Question: I'm using the Google Maps from GMS to create an Android app similar to GeoGuessr, but I've been notified by users that if you place a marker outside of the bounds at the top or the bottom of the map (in the 'chequered' area), it sets a latitude ~150km away from the actual location
I don't want to limit actual play, so ideally I'd like to set a boundary beyond which that the user can't place a marker
I tried using the Bounds in Maps, with the following results:
'''
LatLng ne = new LatLng(85, 180);
LatLng sw = new LatLng(-85, -180);
LatLngBounds Bounds = new LatLngBounds(sw,ne);
'''
This one resulted in an out of bounds every time
'''
LatLngBounds Bounds = mMap.getProjection().getVisibleRegion().latLngBounds;
new LatLngBounds(sw,ne);
'''
This one resulted in no change, presumably because it's setting the same bounds (mMap is the currently initialised map)
As an example, here's a screenshot of what I mean:

Any ideas of what I could do?
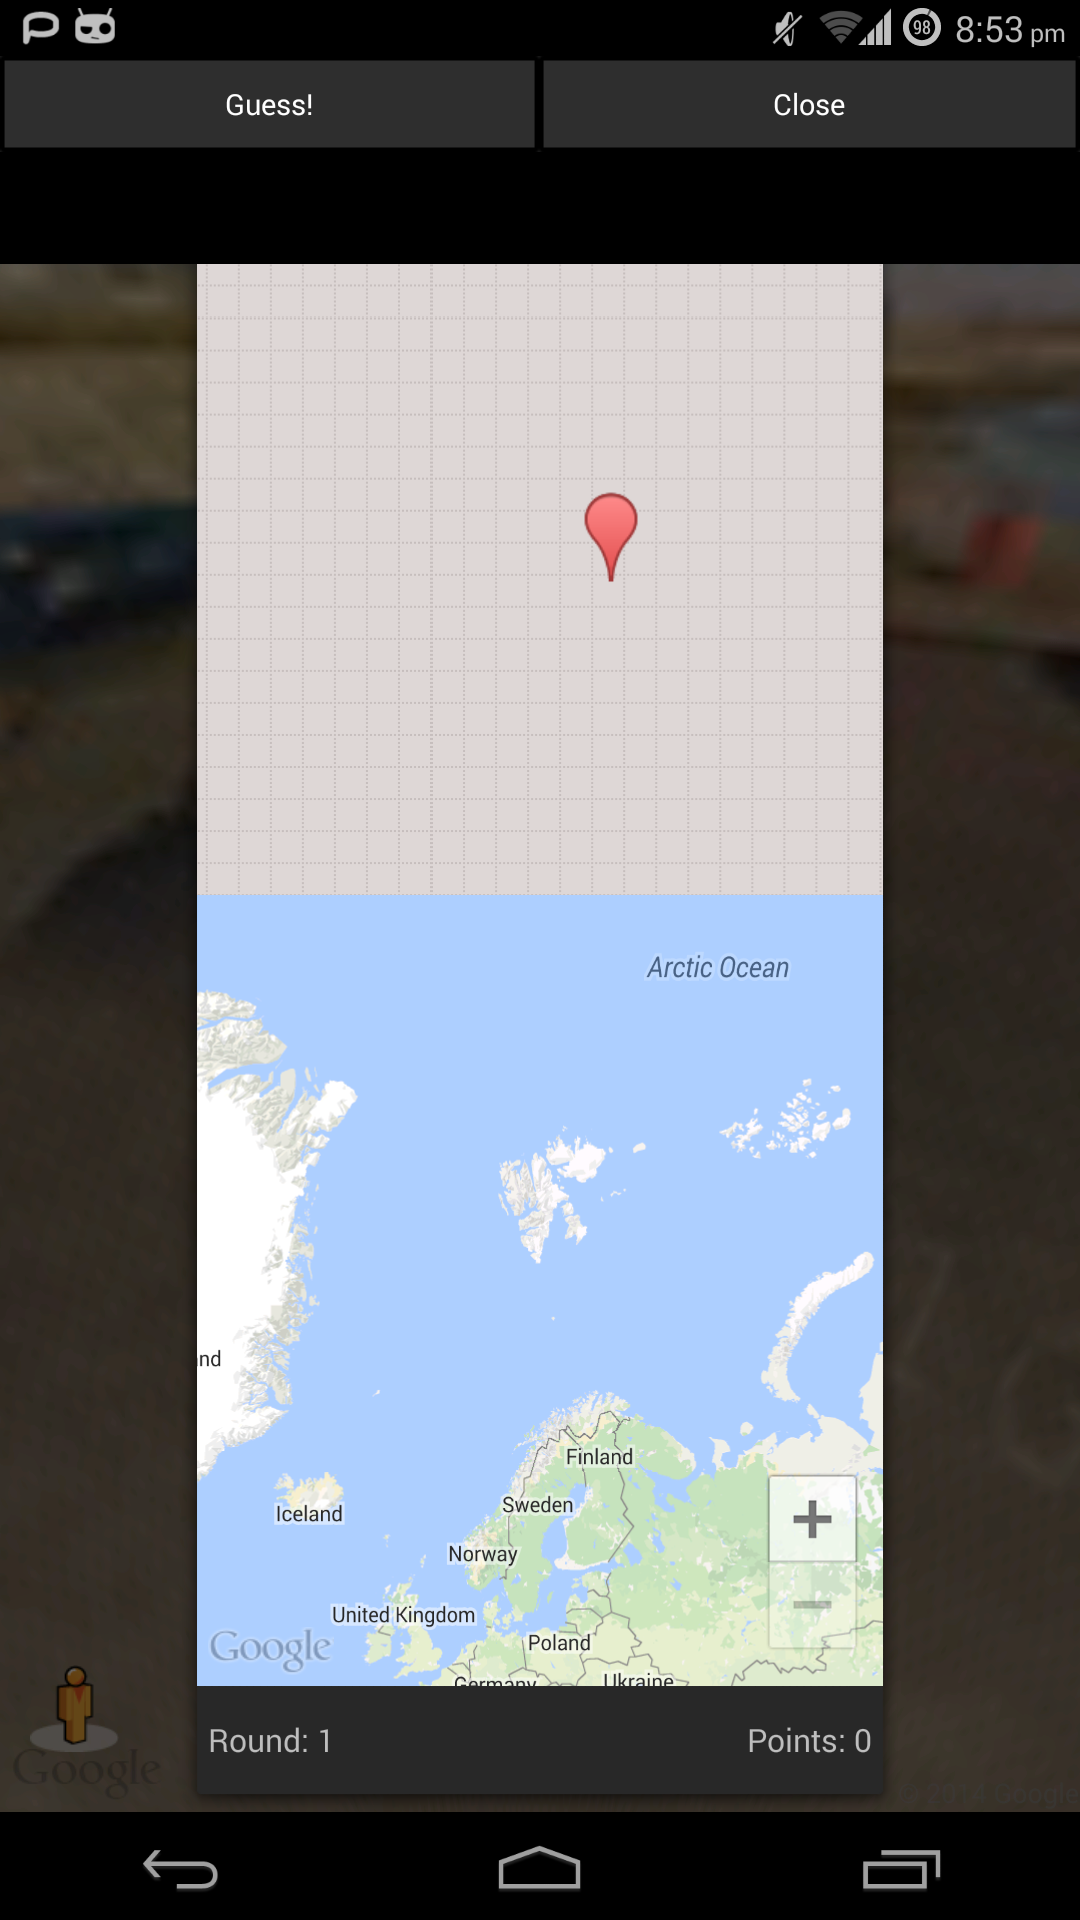
Answer: On the surface of planets and other spherical objects -180 is the same as 180. You need to calculate a value that is smaller by "one bit" than 180.
'''
double smallerThan180 = Double.longBitsToDouble(Double.doubleToLongBits(180.0) - 1);
LatLng southWest = new LatLng(-85.0, -180.0);
LatLng northEast = new LatLng(85.0, smallerThan180);
LatLngBounds boundsOfDrawnWorld = new LatLngBounds(southWest, northEast);
'''
Anyway, why you just don't check the value of latitude?
'''
if (-85.0 <= somePoint.latitude && somePoint.latitude <= 85.0) {
// ...
}
'''